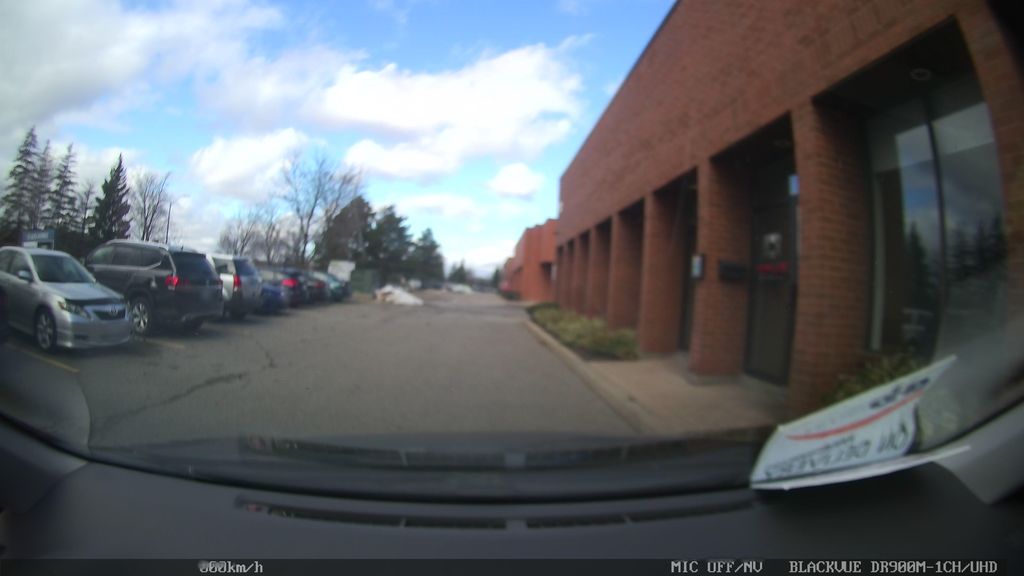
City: toronto